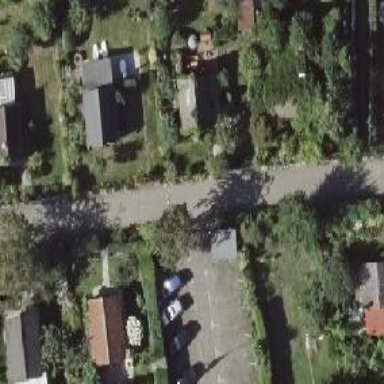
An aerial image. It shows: Living street.